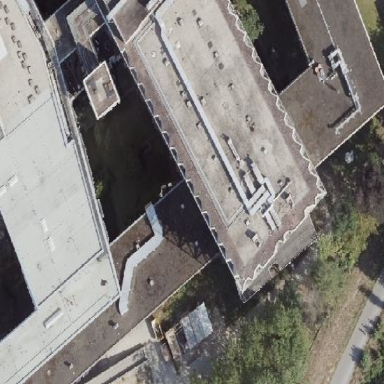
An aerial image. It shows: Part of building.